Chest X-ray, PA view. Patient: 39 years old, sex M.
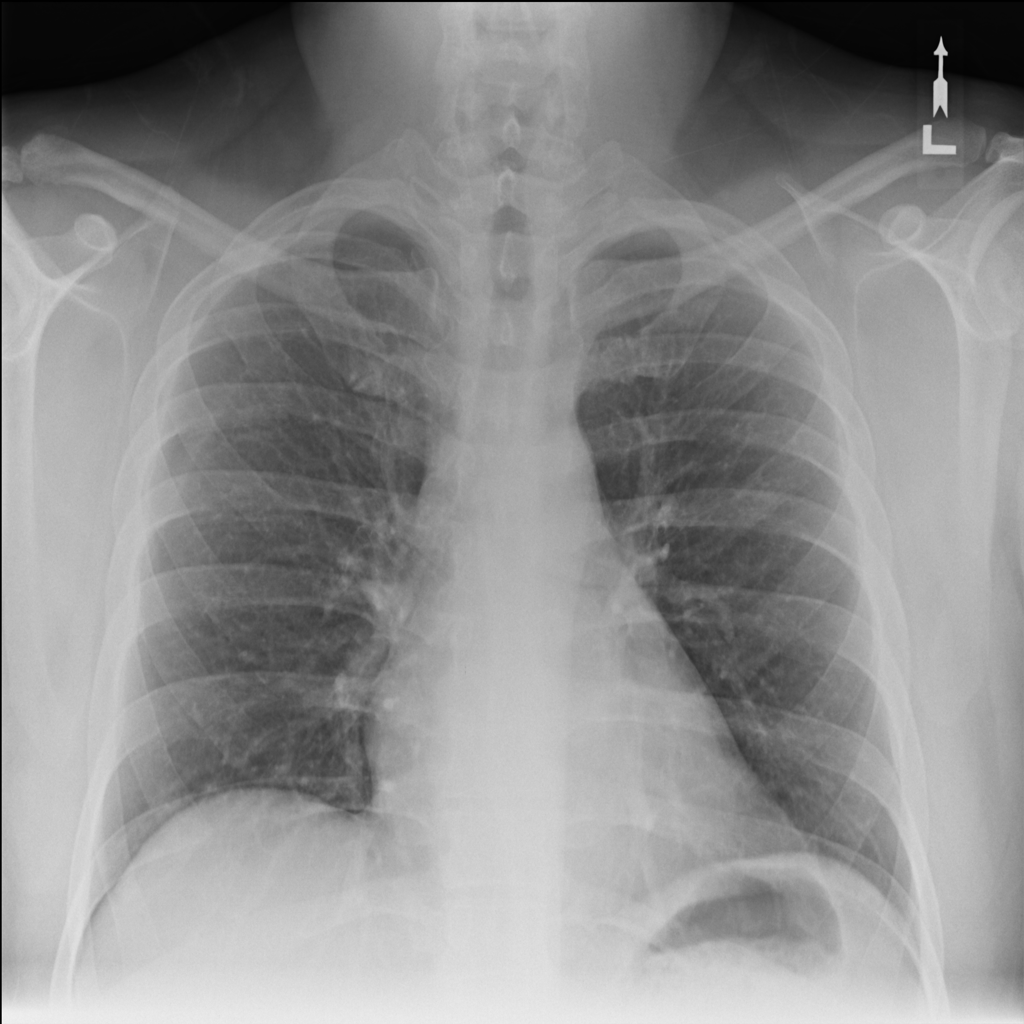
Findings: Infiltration